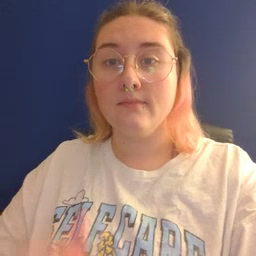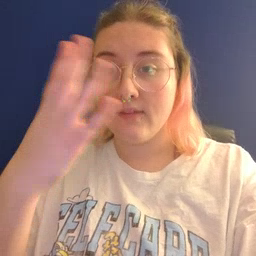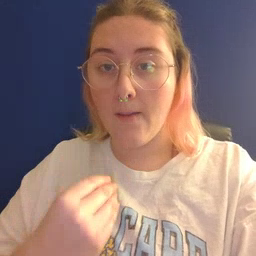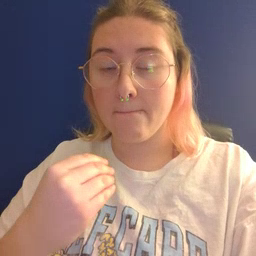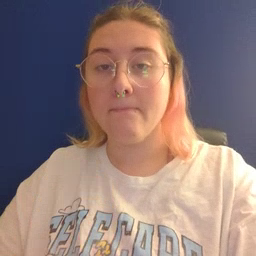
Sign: nap